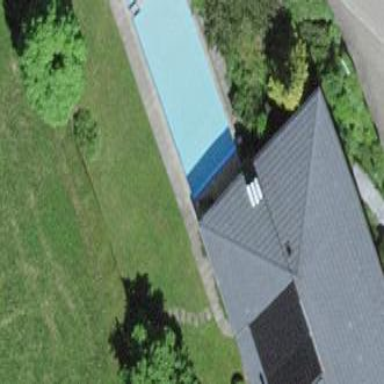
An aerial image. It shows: Swimming pool located in leisure land.